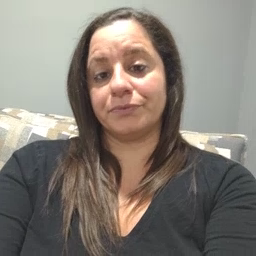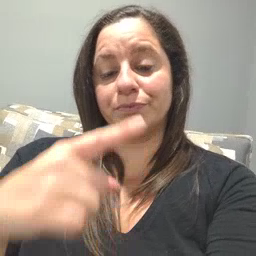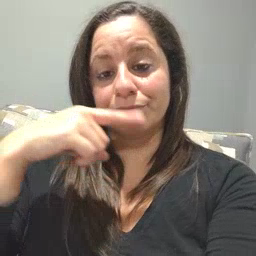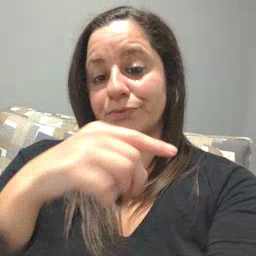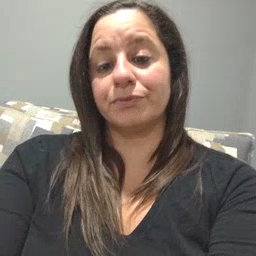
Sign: toothbrush